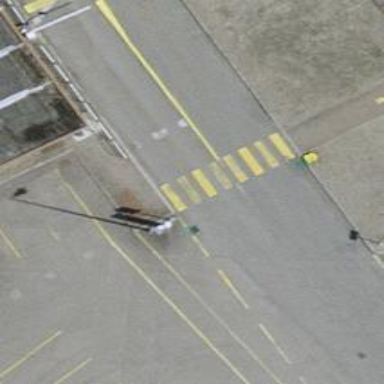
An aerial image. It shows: Uncontrolled zebra crossing on the road.